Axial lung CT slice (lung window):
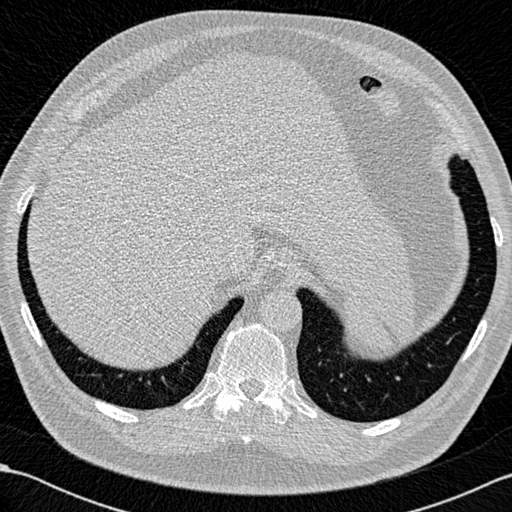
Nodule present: no